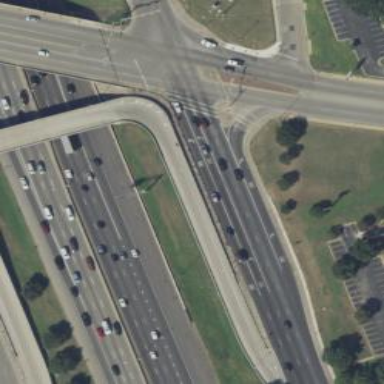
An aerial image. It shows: Secondary road with asphalt surface and frontage road.